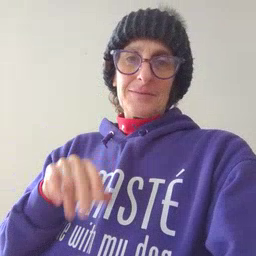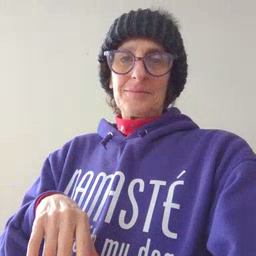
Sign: uncle